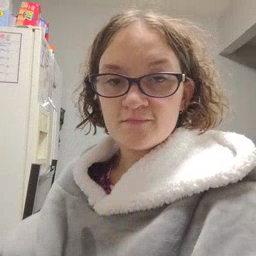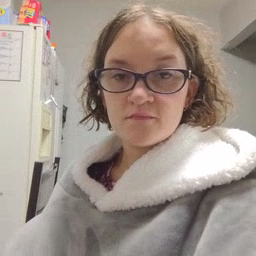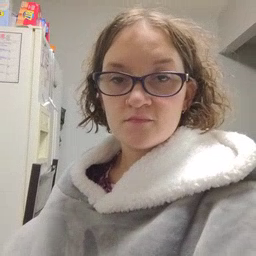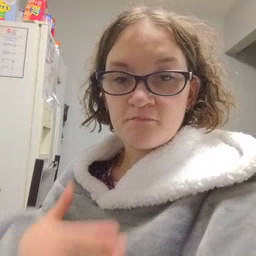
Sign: girl